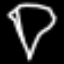
Label: diamond